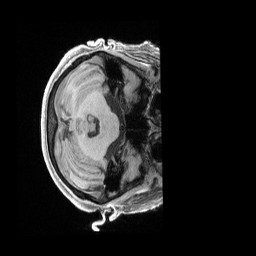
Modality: T1w
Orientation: axial
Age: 74
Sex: female
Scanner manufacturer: siemens
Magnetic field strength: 3 T
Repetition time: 2.4 s
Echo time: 0.00228 s